Question: I have a UIPopoverController that contains a UITableViewController within a UINavigationController.
Whenever a cell in this table view is pressed, I push yet another UITableViewController to my navigation Controller.
I want to set the height of my second table view (let's say to 200) and adjust the size of the popover accordingly.
I therefore first set the table view frame in 'viewDidAppear:(BOOL)animated' and then call 'setPopoverContentSize:(CGSize)size animated:(BOOL)animated'. Both heights are set to 200.
The resizing works, but there are the following differences on the different iOS versions:
iOS 6.1
-
iOS 7.0
-
iOS 7.1
- -
I can live with the different heights as those can be adjusted depending on the iOS version. I don't like the ugly animation, though. Do you have any idea how I can achieve my goal without this glitch?
Here comes a screenshot of the effect I want to avoid:

Here's, how I create the UIPopoverController:
'''
- (IBAction)showPopup:(id)sender
{
MyTableViewController *table = [[MyTableViewController alloc] initWithStyle:UITableViewStylePlain];
UINavigationController *nav = [[UINavigationController alloc] initWithRootViewController:table];
nav.navigationBar.tintColor = [UIColor orangeColor];
UIPopoverController *pop = [[UIPopoverController alloc] initWithContentViewController:nav];
table.parentPopover = pop;
UIView *origin = (UIView *)sender;
CGRect buttonRect = CGRectMake(origin.frame.origin.x, origin.frame.origin.y, origin.frame.size.width, origin.frame.size.height);
[pop presentPopoverFromRect:buttonRect inView:self.view permittedArrowDirections:UIPopoverArrowDirectionUp animated:YES];
}
'''
When a table cell is pressed, I push another table view controller:
'''
- (void)tableView:(UITableView *)tableView didSelectRowAtIndexPath:(NSIndexPath *)indexPath
{
[self.tableView deselectRowAtIndexPath:indexPath animated:YES];
MyNextTableViewController *next = [[MyNextTableViewController alloc] initWithStyle:UITableViewStylePlain];
next.parentPopover = self.parentPopover;
[self.navigationController pushViewController:next animated:YES];
}
'''
And here's what I do to resize the 'final' table view and the popover:
'''
- (void)viewDidAppear:(BOOL)animated
{
[super viewDidAppear:animated];
self.tableView.frame = CGRectMake(0, 0, self.tableView.frame.size.width, 200);
[self.parentPopover setPopoverContentSize:[self contentSizeForViewInPopover] animated:NO];
}
- (CGSize)contentSizeForViewInPopover
{
return CGSizeMake(320, self.tableView.frame.size.height);
}
'''
Btw, I know that '- (CGSize)contentSizeForViewInPopover' is deprecated from iOS 7.0 on, but I want to support iOS 6 and the problem described above also occurs when using '- (CGSize)preferredContentSize'. Same problem with UIScrollView, not only UITableView.
EDIT:
I filed a bug report with Apple with bug number <PHONE>.
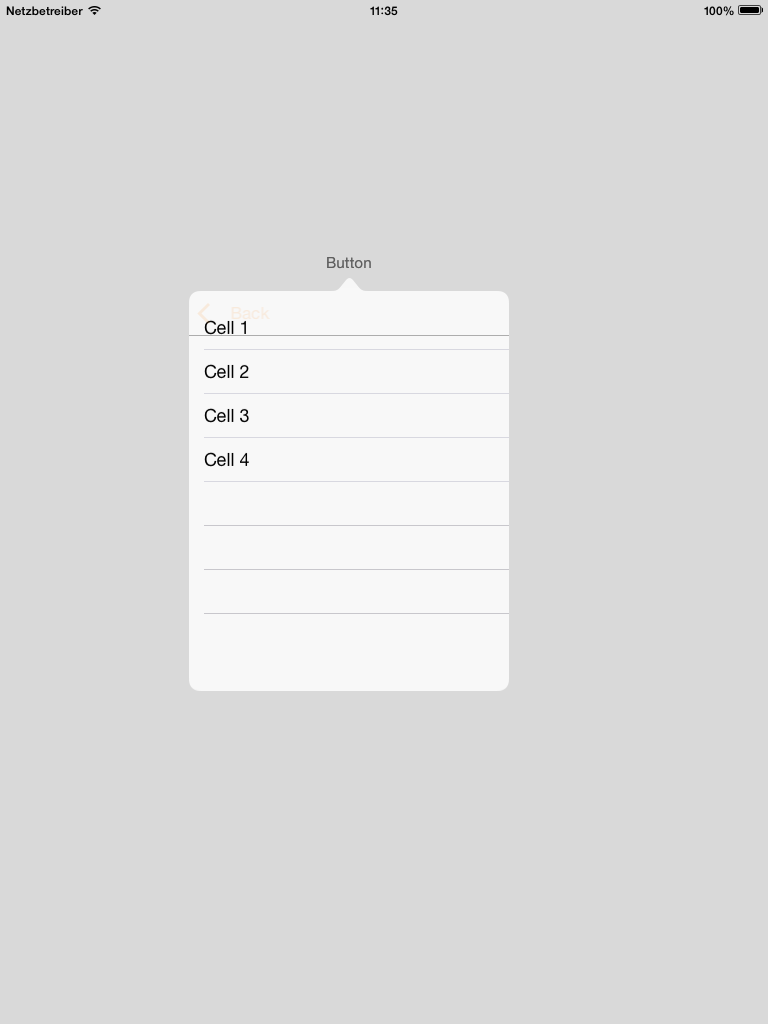
Answer: This is a bug in popover controller in iOS7 and above. Please open a bug report with Apple in <URL> and post the bug number in your question.
This happens due to resizing the popover controller in 'viewDidAppear'. The key is to delay the resizing just a little bit, so that the popover controller can finish its layout. Using 'dispatch_async' on the main queue, you register your block to run on a followup pass of the main runloop, which gives the popover controller enough time to "breed" and the bug is not reproduced.
'''
- (void)viewDidAppear:(BOOL)animated
{
[super viewDidAppear:animated];
self.tableView.frame = CGRectMake(0, 0, self.tableView.frame.size.width, 200);
dispatch_async(dispatch_get_main_queue(), ^{
[self.parentPopover setPopoverContentSize:[self contentSizeForViewInPopover] animated:NO];
});
}
'''